Field crop: maize
Growth stage: 2
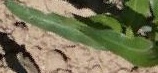
Species: maize